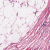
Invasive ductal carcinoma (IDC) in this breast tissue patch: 1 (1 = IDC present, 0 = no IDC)